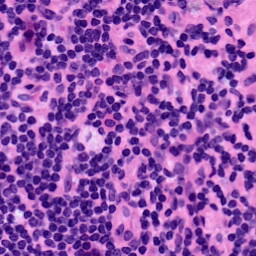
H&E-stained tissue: LymphNode